Question: I wasn't quite sure how to title this question or even ask it really, but I will do my best.
I am building a diagram/flowchart style designer which involves (from a very high level) a toolbox of controls, connections, connection points, overlays for editing,etc.
The controls are backed by business objects or components. (i.e. there might be an 'Accounts' components which is represented by a 'Accounts' UI/View component.
Below is a sample mockup of what I am mentioning above.

This is nothign out of control and hundres of applications have similar functionality.
I already have a working version of this (more-or-less), but it was done very poorly by myself (in my opinion) and in order for us to be able to make this extensible so that I can continue developing it our horizontally (additional toolbox support), I need to refactor and do this cleaner.
I have been referencing some articles on common GUI Architectures such as MVP, MVVM, MP, PV,PM,etc.
My concern is that everything I have read so far is very closely related to defining GUI Architectures for CRUD operations. None of these really discuss complex UI library design.
I have been able to find a few articles that give some 'Best Practices' on this topic, but its really not much for me to continue off of.
Thus far, MVP is the closest to what I would imagine would work for this, but I am just not convinced enough to go down that route.
It may not help much, but I figured I could give a brief list of some of the interactions/behaviors that need to be accounted for. Nothing out of the ordinary of what you would see in a diagram or flowchart application.
- - - - -
I am still not sure in the case of designing this where I would want to maintain the UI state/logic as well as the business state/logic. Additionally, where would the concept of the 'active designer' be maintained,etc.
Apparently, this is another target for SO trolls, so I will try to clarify my question/post.
I am somewhat knowledgeable on the different patterns that are applied for UI design, however It seems they are not versatile enough for library design of complex UI Components. I could be wrong in this. What I want to know is in the case of this particular scenario, from what was discussed above, am I wrong in assuming that going down the route of MVP might not be able to account for complex UI logic?
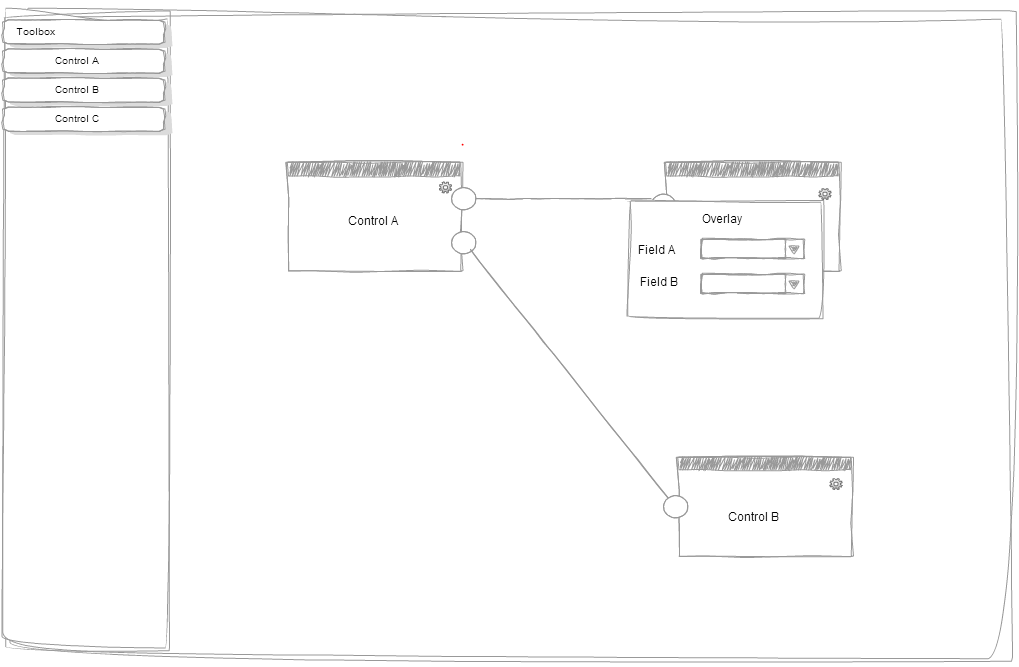
Answer: All patterns at this level (MVP, MVVM etc.) are suited for pretty much any complexity you'd need. What it can handle is only up to you, you must understand it's still just a pattern, not a framework with some pre-made functions you'd have to use.
Whatever you do however, pick WPF over Winforms, especially when you need complex control over UI.